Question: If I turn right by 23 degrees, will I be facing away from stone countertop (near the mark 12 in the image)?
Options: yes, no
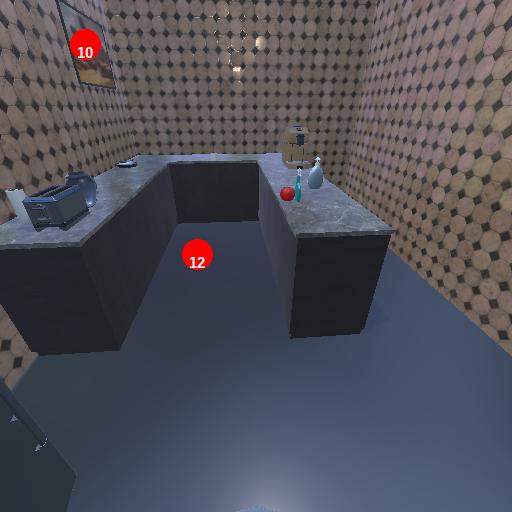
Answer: yes